Interaction volume radius: 10 \u00c5
Interaction volume height: 20 \u00c5
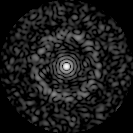
Disorder parameter: 0.8327